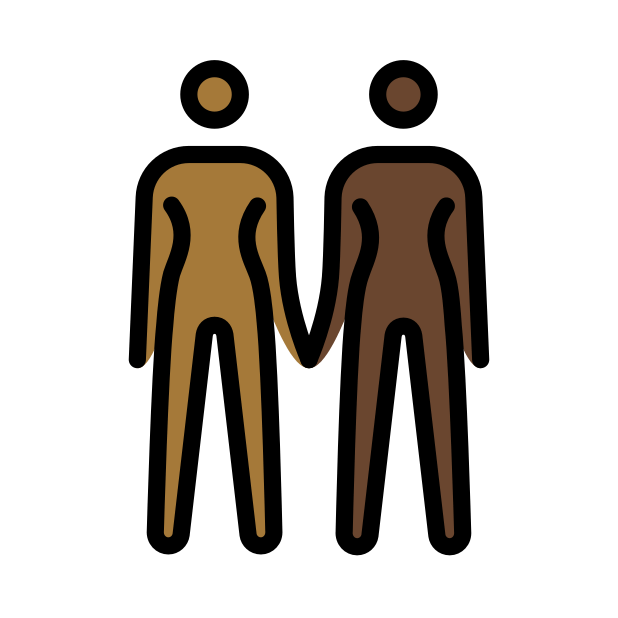
women holding hands: medium-dark skin tone, dark skin tone